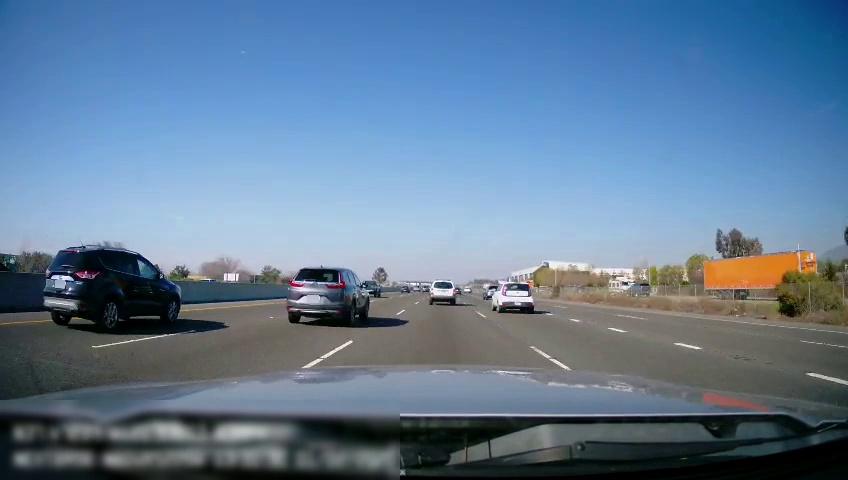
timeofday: Day
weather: Sunny
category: Drivable Space
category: Vehicles | Car
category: Vehicles | Truck
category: Vehicles | Van
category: Vehicles | SUV
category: Vehicles | SUV
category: Vehicles | Car
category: Vehicles | Car
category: Vehicles | Truck
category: Vehicles | SUV
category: Vehicles | SUV
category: Vehicles | SUV
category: Lanes | Current Lane
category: Lanes | Current Lane
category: Lanes | Alternate Lane
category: Lanes | Alternate Lane
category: Lanes | Alternate Lane
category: Lanes | Alternate Lane
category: Lanes | Alternate Lane